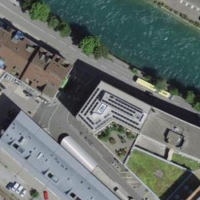
EUNIS habitat code: 54
Species observed at this site:
Aythya fuligula
Fringilla coelebs
Cygnus olor
Turdus merula
Mergus merganser